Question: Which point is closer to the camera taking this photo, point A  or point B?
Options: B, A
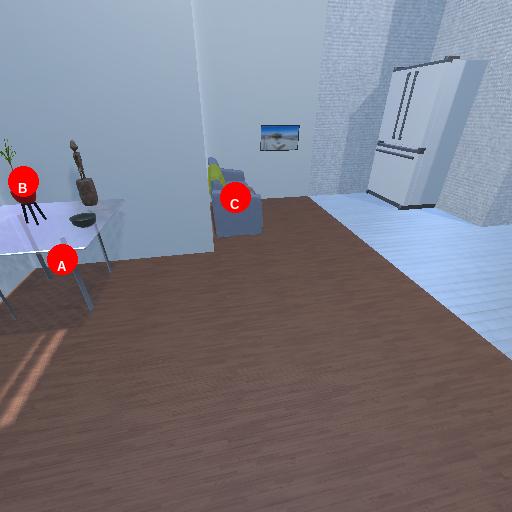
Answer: B